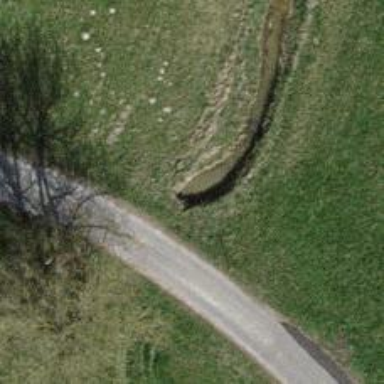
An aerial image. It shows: Culvert tunnel.